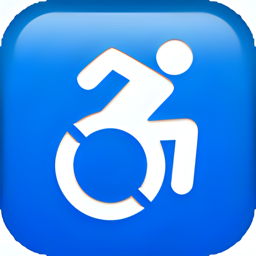
Name: wheelchair symbol
Emoji: ♿
Group: Symbols
Sub-group: transport-sign